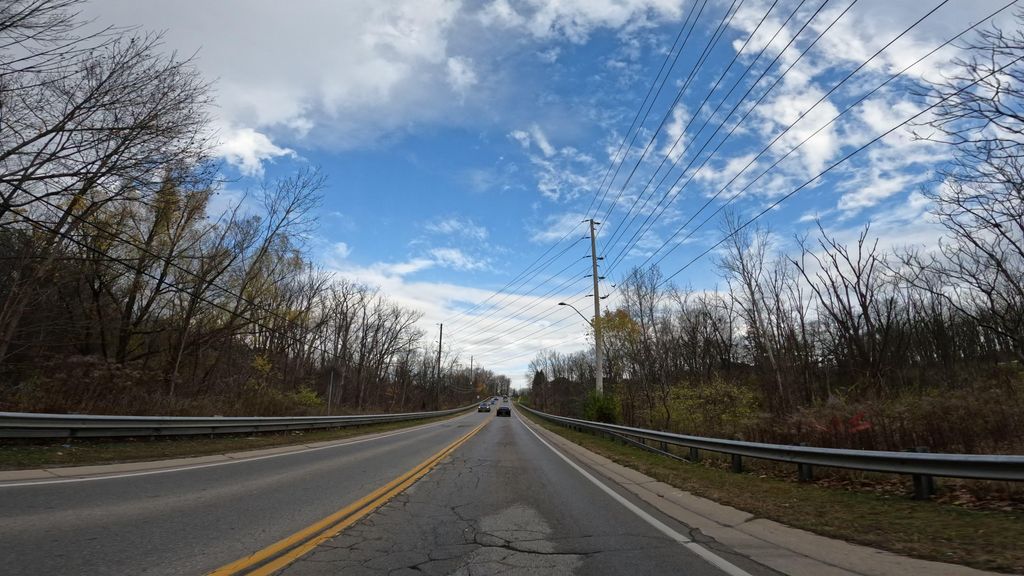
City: hamilton